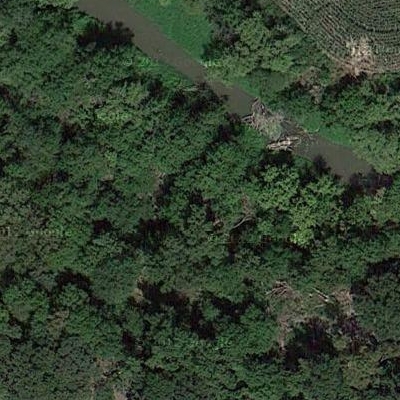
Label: Forest